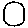
Label: circle